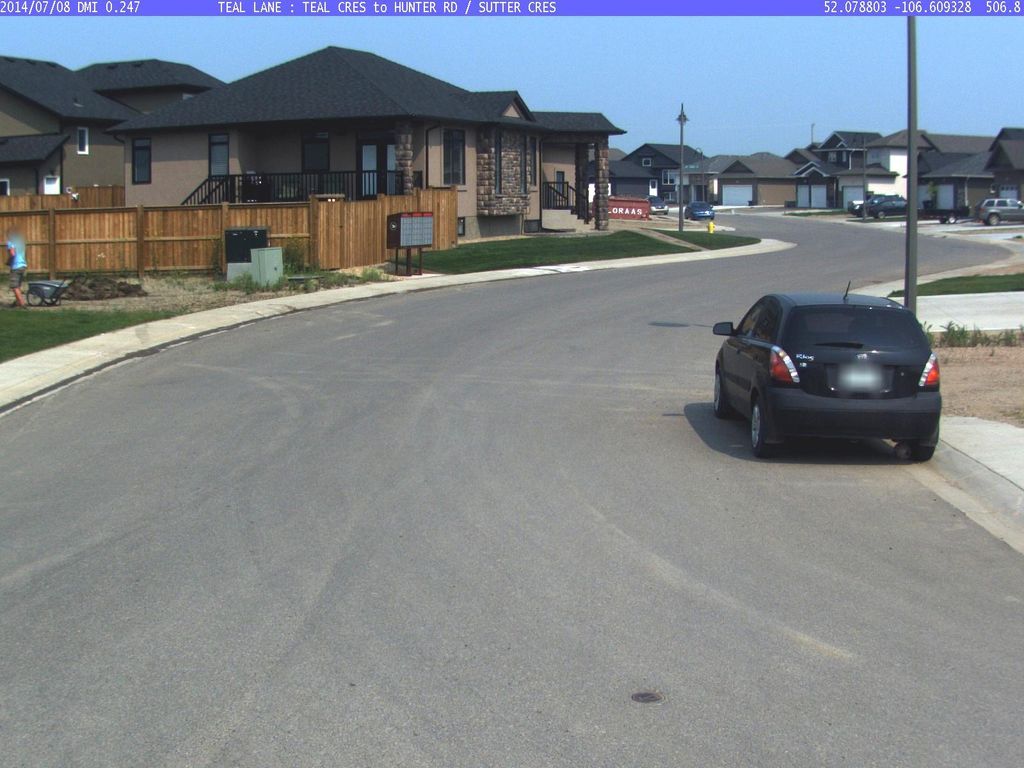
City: saskatoon